Question: I want the content of my gridview seperated with headers!
We can easily accomplish this in listview!
How to do this part in a gridview?

I want the same , as the headers has to be same and the cntent of each header must be a gridview of items! Please dont see and compare the content in the image below. its just a downloaded one!
Any help?
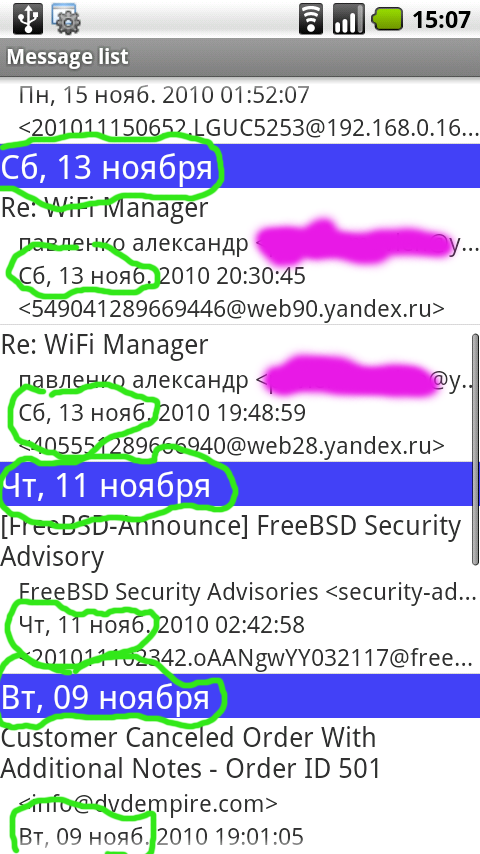
Answer: A GridView does not have columns. It is meant to arrange a flat (without columns) array of items two-dimensionally across the screen. You should use a TableLayout, which is intented to lay out columned rows.
When you use a TableLayout, you can add a header row as your first row and then add your data rows after that. There isn't a distinction between the two.